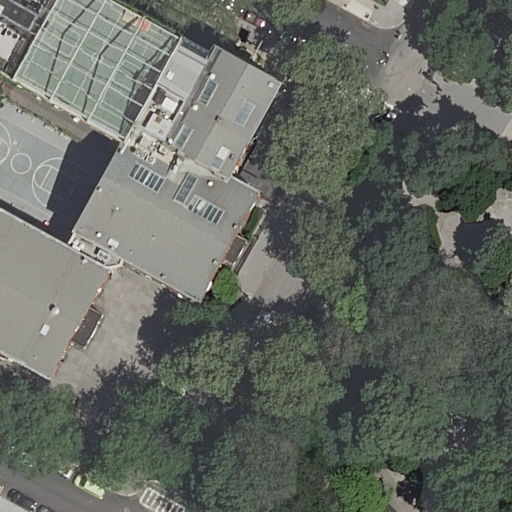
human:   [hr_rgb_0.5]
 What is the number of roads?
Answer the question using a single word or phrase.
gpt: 10

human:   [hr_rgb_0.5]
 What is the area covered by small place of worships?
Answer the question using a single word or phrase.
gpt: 0m2

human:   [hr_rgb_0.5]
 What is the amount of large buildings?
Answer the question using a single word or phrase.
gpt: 1

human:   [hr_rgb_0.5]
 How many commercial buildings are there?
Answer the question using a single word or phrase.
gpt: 0

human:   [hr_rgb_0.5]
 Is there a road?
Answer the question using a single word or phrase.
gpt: yes

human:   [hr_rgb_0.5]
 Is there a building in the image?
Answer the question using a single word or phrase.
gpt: yes

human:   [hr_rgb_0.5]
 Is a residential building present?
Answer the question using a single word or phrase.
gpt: yes

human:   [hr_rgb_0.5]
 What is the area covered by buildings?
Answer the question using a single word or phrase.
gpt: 1245m2

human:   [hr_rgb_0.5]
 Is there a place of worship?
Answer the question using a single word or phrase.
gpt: yes

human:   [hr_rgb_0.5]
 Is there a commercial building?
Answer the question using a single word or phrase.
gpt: no

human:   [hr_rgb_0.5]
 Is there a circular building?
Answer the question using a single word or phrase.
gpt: no

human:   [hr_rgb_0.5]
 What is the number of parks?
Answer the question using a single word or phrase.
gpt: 1

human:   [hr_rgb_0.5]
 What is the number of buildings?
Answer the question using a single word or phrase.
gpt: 3

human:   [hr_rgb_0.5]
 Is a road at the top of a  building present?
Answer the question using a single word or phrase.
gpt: yes

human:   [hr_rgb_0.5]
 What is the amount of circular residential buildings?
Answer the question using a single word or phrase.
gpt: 0

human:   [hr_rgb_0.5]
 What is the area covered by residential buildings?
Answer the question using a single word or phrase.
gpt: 1206m2

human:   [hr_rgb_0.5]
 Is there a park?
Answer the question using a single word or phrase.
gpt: yes

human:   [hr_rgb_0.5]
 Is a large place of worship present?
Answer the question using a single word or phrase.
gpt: yes

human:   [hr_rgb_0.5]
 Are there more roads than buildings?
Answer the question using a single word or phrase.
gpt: yes

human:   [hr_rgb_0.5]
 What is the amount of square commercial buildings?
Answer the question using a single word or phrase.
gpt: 0

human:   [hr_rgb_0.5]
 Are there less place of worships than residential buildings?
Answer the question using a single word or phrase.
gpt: yes

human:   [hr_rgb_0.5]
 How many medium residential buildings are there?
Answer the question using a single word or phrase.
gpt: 1

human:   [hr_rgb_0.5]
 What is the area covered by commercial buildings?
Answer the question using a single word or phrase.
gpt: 0m2

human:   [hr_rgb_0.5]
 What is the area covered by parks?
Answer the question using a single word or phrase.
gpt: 6271m2

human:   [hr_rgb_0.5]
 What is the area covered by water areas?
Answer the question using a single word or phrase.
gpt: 0m2

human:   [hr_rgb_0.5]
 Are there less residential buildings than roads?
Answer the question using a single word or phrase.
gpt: yes

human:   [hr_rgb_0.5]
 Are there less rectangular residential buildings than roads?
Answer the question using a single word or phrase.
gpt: yes

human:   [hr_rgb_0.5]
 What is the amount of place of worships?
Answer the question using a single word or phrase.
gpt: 1

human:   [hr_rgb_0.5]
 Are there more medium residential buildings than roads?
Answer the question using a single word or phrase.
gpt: no

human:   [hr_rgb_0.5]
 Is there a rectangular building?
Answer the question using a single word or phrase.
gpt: yes

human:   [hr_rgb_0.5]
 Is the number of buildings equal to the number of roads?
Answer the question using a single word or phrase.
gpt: no

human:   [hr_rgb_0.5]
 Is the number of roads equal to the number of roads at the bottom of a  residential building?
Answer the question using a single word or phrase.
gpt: no

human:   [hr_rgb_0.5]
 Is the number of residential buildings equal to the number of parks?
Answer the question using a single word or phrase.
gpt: no

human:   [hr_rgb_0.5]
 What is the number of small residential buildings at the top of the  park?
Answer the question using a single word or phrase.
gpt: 0

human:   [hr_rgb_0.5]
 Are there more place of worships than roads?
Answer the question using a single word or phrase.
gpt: no

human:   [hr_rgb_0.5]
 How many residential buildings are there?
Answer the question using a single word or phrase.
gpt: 2

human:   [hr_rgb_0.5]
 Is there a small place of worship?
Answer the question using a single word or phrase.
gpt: no

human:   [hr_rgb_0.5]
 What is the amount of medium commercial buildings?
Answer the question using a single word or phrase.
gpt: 0

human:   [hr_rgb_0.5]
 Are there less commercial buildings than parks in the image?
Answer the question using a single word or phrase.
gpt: yes

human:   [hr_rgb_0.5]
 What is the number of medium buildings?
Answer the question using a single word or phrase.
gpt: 1

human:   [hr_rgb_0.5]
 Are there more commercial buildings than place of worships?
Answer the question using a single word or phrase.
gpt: no

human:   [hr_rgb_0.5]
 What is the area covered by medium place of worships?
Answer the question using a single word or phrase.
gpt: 0m2

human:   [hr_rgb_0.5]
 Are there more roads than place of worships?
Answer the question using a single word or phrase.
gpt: yes

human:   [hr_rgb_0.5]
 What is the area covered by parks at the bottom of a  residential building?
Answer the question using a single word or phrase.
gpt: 0m2

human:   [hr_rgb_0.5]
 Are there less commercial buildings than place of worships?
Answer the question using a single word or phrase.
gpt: yes

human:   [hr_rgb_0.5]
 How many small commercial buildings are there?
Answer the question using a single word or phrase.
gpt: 0

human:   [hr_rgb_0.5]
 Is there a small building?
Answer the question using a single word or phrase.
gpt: yes

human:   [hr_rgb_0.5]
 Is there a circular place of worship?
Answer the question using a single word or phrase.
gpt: no

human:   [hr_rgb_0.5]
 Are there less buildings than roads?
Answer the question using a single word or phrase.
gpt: yes

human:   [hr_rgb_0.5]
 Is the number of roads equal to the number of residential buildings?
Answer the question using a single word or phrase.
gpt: no

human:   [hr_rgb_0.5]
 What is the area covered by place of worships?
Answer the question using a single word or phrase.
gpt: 708m2

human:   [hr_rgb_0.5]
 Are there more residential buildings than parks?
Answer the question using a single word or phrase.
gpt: yes

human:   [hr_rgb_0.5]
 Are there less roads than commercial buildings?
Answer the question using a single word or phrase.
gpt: no

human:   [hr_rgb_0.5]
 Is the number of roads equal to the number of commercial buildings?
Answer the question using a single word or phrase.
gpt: no

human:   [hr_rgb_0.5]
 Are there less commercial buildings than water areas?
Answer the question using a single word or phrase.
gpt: no

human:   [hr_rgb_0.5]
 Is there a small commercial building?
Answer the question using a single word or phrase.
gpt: no

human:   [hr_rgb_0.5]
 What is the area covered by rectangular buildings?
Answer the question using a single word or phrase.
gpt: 39m2

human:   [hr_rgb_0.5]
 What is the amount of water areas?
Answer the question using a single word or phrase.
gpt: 0

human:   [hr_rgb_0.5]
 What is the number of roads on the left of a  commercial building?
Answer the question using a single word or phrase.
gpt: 0

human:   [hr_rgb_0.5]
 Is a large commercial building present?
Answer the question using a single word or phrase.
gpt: no

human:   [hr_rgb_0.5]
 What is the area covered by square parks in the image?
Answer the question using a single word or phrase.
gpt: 0m2

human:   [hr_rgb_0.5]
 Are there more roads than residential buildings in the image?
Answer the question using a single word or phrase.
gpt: yes

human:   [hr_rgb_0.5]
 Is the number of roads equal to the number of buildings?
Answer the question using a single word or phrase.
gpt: no

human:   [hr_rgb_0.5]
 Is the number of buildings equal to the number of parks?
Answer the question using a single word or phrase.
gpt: no